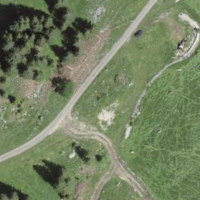
EUNIS habitat code: 25
Species observed at this site:
Plantago media